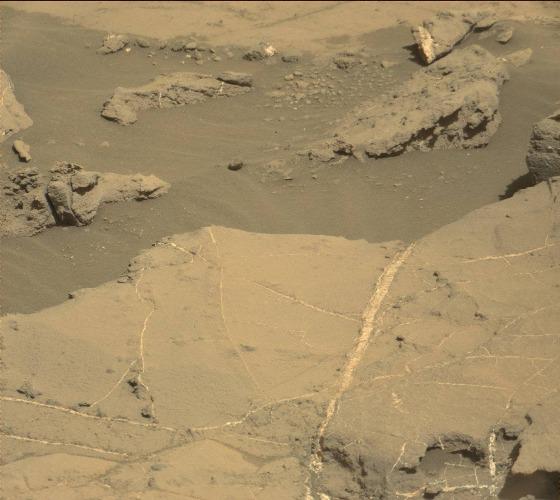
Terrain classes present: Bedrock, Gravel / Sand / Soil, Rock, Shadow